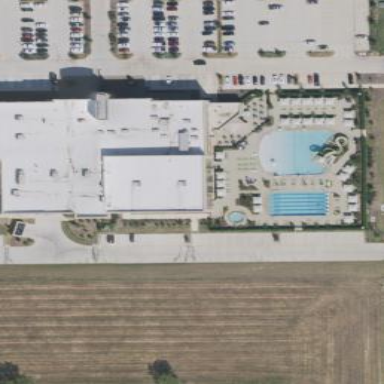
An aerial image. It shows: Fitness center with swimming area.